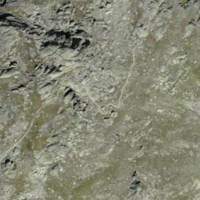
EUNIS habitat code: 48
Species observed at this site:
Pyrrhocorax graculus